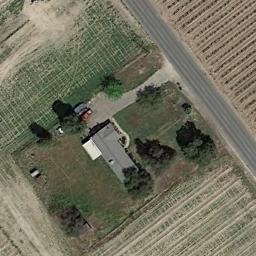
Label: residential